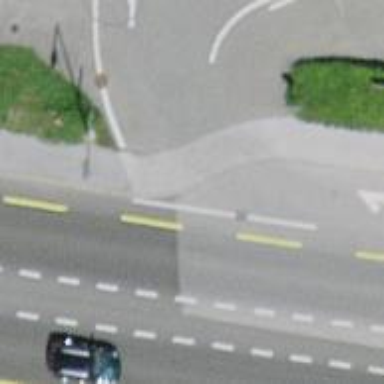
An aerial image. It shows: Unmarked road crossing.